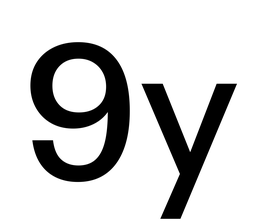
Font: InstrumentSans_Medium